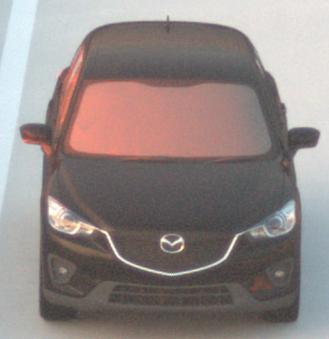
Make: Mazda
Model: CX-5 2.0 SKYACTIV-G 160
Detailed model: CX-5 (GH)
Model produced from: 2012/04
Model produced until: 2015/02
Doors: 5
Color: black
Road condition: dry road
Daytime: sunrise or sunset
Contrast: medium contrast